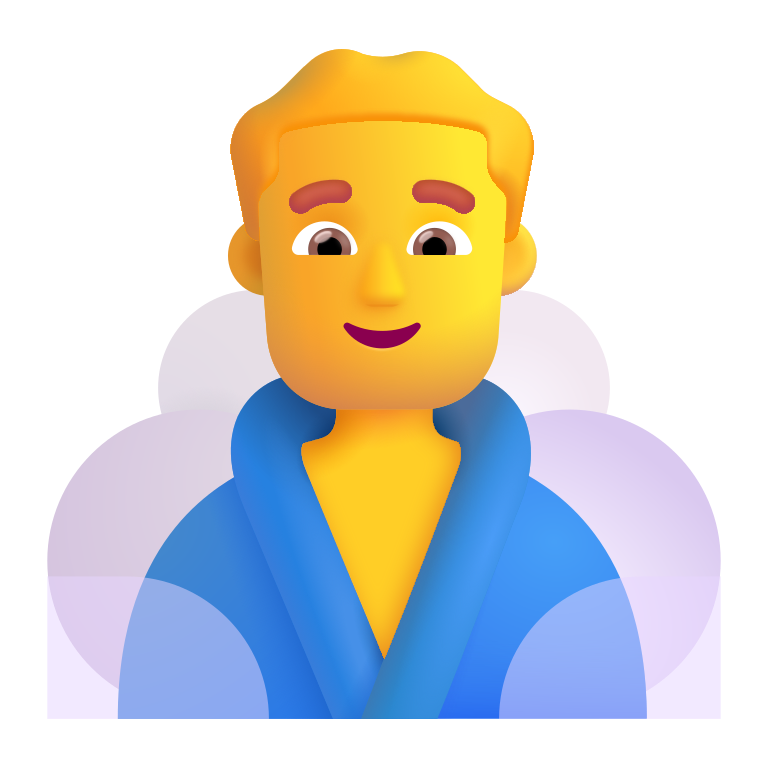
man in steamy room color default